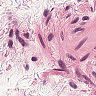
Metastatic tissue present: no